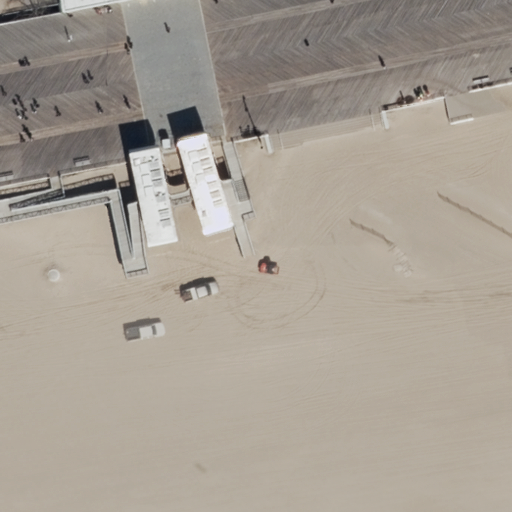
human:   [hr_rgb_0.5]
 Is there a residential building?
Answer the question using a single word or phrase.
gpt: yes

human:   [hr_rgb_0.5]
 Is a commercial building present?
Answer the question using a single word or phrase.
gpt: no

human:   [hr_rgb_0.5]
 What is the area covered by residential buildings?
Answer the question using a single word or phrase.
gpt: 99m2

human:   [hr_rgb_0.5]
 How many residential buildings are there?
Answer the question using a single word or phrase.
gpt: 2

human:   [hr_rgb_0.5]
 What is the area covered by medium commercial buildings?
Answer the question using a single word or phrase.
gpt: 0m2

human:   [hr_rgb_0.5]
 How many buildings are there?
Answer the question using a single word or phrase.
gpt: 2

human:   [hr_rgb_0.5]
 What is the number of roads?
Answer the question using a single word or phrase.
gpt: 1

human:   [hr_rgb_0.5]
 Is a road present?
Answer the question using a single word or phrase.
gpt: yes

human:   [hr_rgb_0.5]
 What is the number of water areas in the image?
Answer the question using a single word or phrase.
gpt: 0

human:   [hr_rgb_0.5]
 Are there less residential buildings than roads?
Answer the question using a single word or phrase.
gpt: no

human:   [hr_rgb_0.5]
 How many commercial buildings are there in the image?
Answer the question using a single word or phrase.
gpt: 0

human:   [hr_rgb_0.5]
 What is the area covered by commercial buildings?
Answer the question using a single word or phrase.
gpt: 0m2

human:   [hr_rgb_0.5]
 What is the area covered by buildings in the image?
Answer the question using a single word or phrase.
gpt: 99m2

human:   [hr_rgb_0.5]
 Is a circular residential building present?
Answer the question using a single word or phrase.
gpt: no

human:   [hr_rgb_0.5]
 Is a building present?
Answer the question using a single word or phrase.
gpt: yes

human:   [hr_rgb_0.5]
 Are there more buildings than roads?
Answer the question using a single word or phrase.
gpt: yes

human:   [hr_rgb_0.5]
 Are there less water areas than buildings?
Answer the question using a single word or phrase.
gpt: yes

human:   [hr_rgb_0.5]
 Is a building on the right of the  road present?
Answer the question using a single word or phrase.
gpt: no

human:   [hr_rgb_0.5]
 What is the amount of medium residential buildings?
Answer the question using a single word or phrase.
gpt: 0

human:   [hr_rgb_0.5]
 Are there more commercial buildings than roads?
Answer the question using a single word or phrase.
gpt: no

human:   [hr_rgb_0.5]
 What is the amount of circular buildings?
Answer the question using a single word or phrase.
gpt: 0

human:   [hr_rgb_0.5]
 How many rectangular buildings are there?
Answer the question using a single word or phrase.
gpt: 2

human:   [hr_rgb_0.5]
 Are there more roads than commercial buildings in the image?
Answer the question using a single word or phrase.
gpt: yes

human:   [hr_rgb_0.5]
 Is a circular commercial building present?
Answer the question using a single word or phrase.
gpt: no

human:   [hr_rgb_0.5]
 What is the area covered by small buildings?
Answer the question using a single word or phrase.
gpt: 99m2

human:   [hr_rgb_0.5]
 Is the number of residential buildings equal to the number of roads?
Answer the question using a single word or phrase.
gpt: no

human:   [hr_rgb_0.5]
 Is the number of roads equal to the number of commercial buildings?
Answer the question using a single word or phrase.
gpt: no

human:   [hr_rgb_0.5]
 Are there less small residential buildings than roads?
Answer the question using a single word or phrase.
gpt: no

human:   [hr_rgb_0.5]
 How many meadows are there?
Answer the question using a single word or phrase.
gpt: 0

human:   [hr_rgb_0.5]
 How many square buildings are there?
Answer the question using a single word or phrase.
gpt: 0

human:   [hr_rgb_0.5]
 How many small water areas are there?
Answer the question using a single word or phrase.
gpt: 0

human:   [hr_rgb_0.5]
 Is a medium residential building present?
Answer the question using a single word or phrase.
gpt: no

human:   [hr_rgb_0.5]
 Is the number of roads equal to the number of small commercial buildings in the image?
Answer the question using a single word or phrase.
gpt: no

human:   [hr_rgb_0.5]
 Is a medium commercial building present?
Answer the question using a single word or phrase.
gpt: no

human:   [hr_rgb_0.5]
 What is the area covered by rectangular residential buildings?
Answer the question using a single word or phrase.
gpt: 99m2

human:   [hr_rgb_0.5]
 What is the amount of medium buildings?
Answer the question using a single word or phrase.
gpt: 0

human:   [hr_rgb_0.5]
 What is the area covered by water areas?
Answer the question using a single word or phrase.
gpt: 0m2

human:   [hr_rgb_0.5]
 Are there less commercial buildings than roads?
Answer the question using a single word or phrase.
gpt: yes

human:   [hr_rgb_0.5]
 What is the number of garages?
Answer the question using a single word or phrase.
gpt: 0

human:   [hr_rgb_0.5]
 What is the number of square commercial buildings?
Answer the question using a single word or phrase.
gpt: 0

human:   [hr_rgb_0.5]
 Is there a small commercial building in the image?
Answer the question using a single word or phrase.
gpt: no

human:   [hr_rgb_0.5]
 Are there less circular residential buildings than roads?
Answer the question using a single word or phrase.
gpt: yes

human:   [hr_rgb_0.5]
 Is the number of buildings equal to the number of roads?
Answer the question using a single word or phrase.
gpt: no

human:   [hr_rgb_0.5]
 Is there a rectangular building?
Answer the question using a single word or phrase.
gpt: yes

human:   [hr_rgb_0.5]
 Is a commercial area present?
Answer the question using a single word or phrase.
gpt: no

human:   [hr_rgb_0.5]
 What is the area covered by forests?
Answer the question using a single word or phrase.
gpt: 0m2

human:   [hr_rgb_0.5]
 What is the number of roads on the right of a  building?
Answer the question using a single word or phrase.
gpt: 0

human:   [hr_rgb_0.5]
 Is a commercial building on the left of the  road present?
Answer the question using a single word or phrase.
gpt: no

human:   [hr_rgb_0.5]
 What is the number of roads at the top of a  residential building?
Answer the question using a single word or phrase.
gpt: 0

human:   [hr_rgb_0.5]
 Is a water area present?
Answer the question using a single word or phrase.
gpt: no

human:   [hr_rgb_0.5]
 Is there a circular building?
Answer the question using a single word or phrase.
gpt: no

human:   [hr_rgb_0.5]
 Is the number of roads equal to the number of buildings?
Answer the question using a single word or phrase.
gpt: no

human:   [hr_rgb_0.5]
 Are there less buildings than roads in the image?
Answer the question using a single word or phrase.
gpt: no

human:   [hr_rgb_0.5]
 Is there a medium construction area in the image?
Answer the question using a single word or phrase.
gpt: no

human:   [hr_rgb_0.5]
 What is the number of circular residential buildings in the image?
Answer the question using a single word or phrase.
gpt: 0

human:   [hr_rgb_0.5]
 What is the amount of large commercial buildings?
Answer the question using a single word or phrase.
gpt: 0

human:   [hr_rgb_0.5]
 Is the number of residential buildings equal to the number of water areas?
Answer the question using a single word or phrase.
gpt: no

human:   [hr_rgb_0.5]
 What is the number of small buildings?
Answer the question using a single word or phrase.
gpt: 2

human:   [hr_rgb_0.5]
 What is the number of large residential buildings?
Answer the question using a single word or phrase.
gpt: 0

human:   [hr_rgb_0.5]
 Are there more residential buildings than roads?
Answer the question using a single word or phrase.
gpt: yes

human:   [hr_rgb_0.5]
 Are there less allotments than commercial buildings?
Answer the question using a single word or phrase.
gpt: no

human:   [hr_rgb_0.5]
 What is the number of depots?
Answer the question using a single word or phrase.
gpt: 0

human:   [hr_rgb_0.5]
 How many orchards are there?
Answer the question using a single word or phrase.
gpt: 0

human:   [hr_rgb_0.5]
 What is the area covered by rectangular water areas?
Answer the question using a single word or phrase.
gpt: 0m2